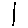
Label: line